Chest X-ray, AP view. Patient: 58 years old, sex F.
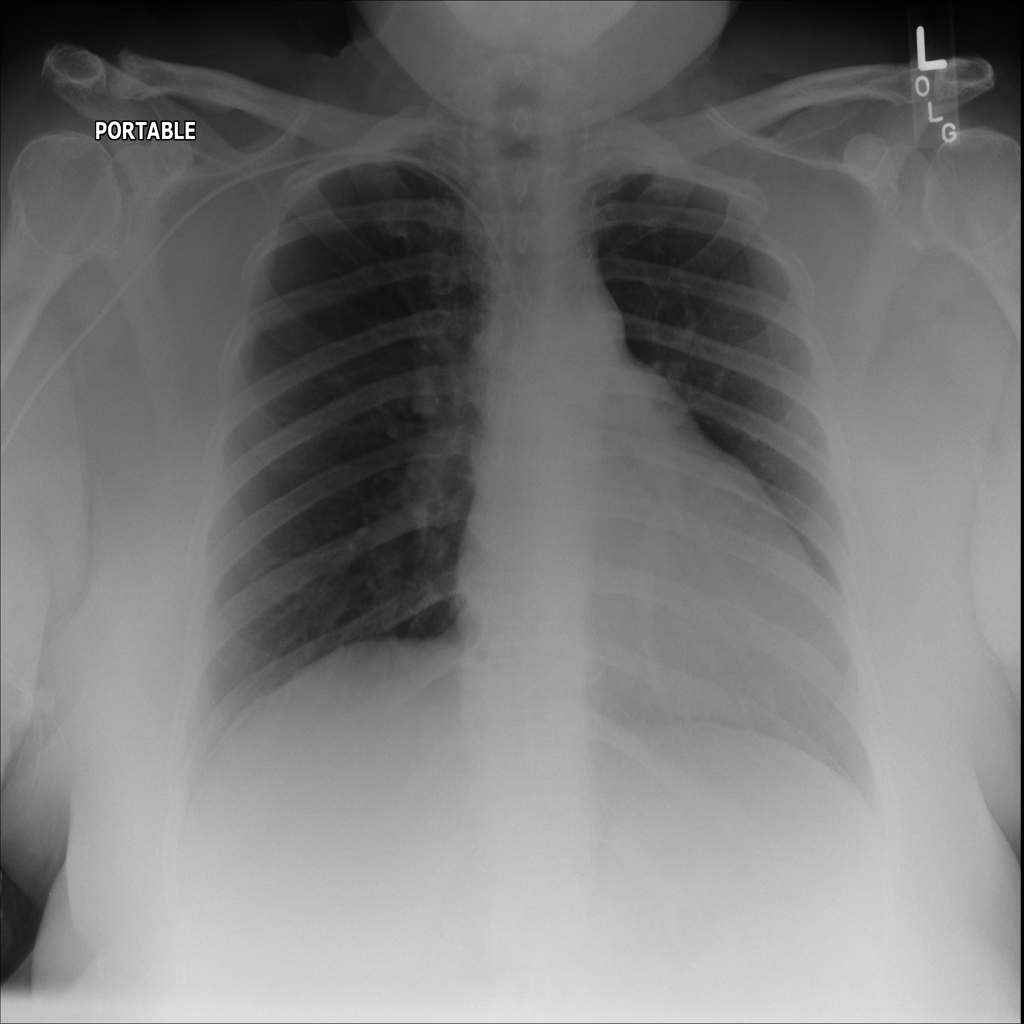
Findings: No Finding